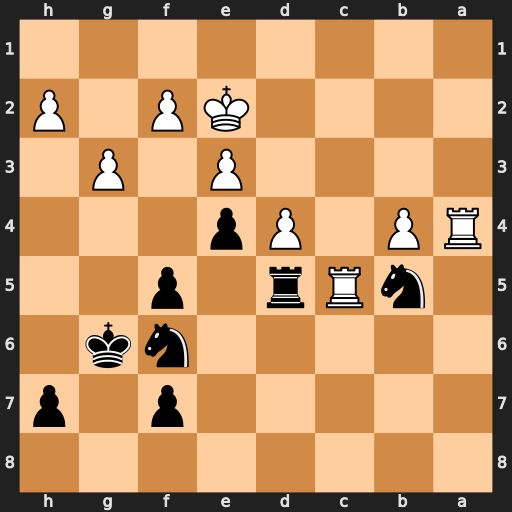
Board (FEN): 8/5p1p/5nk1/1nRr1p2/RP1Pp3/4P1P1/4KP1P/8
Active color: b
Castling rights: -
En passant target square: -
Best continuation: Rxc5 bxc5 Nc3+ Ke1 Nxa4